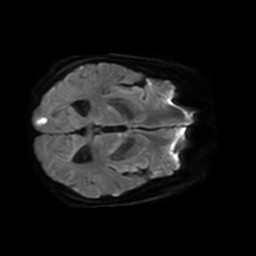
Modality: TRACE
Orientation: axial
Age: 69
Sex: female
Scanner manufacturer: philips
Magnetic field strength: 3 T
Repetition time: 3.346 s
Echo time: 0.076 s